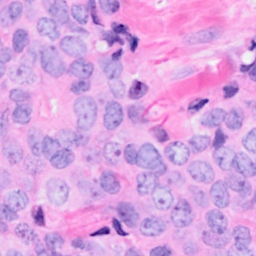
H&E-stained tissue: Breast